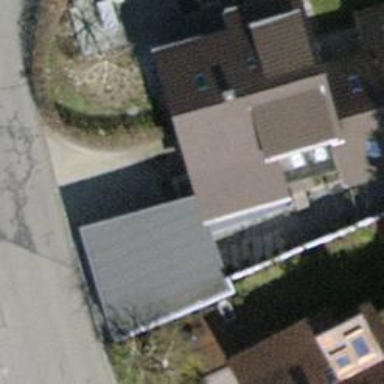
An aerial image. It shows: Group of garages.